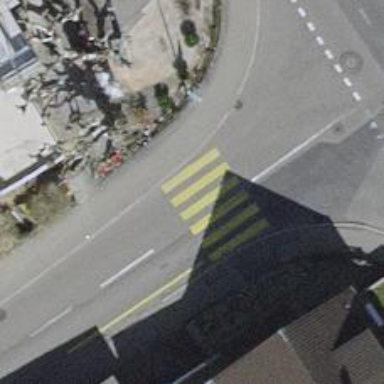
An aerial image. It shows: Uncontrolled zebra crossing on the road.